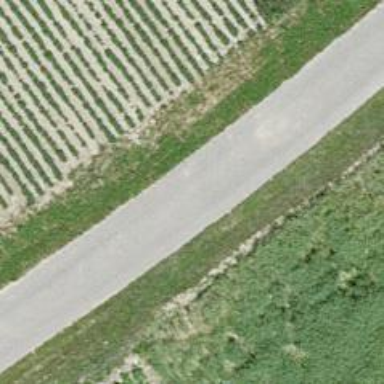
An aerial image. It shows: Paved track road with grade1 track type.